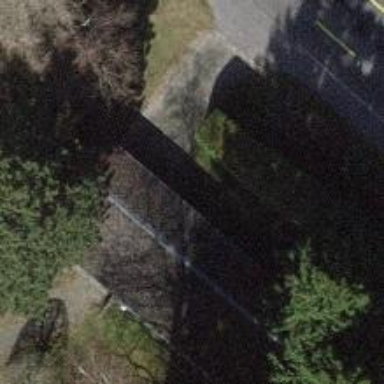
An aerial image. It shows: Driveway with sett surface. It goes through building passage tunnel.